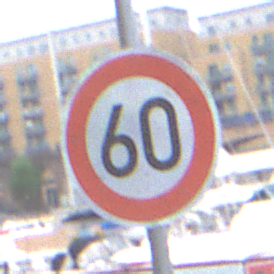
Verkehrszeichen: Geschwindigkeit60
Umgebung: Outdoor, Urban
Tageszeit: MorningAfternoon
Wetter: Overcast
Licht: Natural
Jahreszeit: NotSpecified
Kontrast: LowContrast